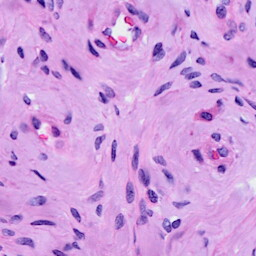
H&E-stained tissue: Cervix